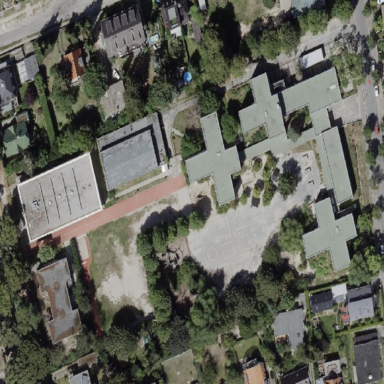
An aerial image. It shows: School.